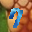
Label: 7